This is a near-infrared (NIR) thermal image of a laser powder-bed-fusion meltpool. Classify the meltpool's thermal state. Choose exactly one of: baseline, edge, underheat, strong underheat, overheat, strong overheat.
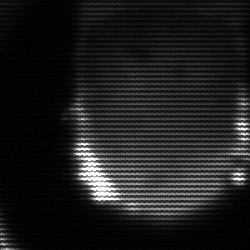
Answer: edge